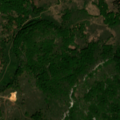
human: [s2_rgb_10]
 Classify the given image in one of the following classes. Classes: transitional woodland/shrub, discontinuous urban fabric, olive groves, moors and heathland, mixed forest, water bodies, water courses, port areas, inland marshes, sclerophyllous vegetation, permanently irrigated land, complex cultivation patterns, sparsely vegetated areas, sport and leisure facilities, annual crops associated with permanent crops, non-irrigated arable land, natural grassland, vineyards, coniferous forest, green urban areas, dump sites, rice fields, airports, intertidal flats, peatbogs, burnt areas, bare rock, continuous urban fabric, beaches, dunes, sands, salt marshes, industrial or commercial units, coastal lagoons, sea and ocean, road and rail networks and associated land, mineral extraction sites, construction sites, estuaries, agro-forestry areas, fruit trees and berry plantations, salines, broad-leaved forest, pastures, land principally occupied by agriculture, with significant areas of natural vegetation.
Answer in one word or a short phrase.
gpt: land principally occupied by agriculture, with significant areas of natural vegetation, broad-leaved forest, natural grassland, transitional woodland/shrub